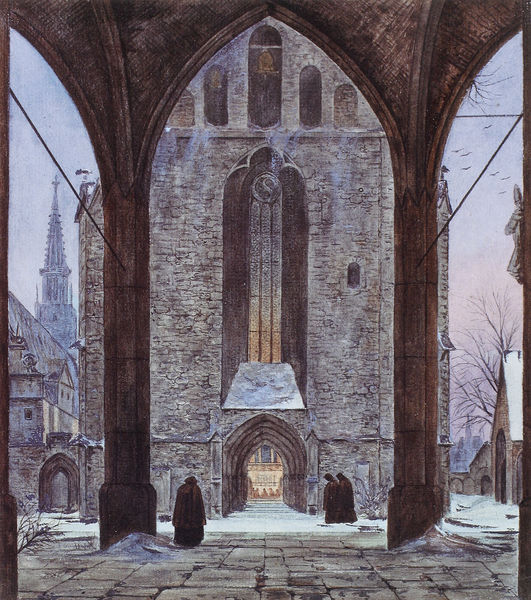
Titel: Dom im Winter (Blick durch eine Aula auf eine Domfassade)
Künstler: Ernst Ferdinand Oehme
Institution: Düsseldorf, Kunstmuseum
Schlagwörter: baum, blau, menschen, stadt, fenster, säulen, schnee, stein, trauer, kirche, frontal, gotik, turm, schiff, bogen, winter, figuren, symmetrie, eingang, altar, portal, spitzbogen, spitzbögen, gottesdienst, mönche, balu, turmhelm, arakde